Aerial crown-view tile of a tropical tree (Barro Colorado Island, Panama), acquired 20250317:
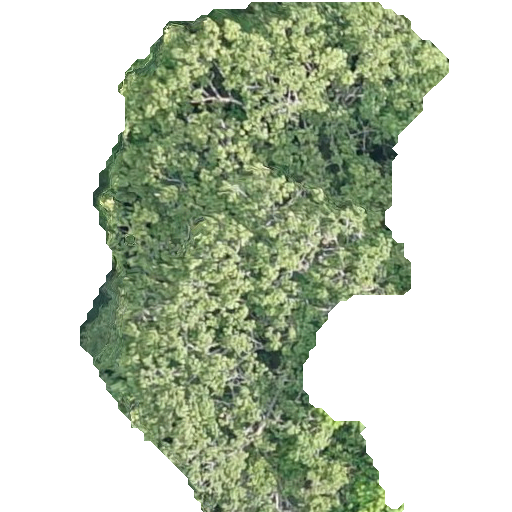
Species: Sterculia apetala
GBIF accepted scientific name: Sterculia apetala
Crown area: 199.886 m²